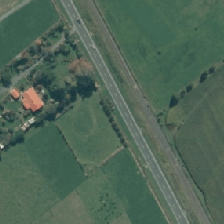
Land cover: shortrotation_cropland